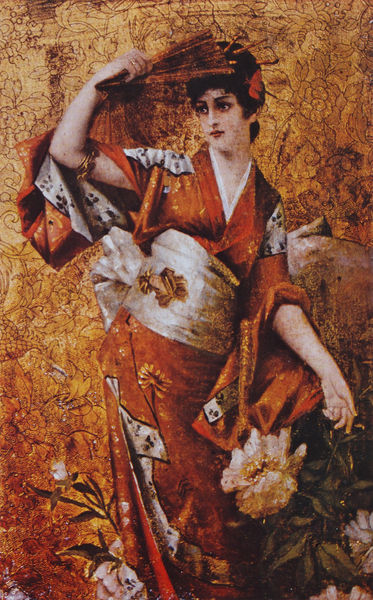
Titel: Japanerin
Künstler: Franz Schier
Standort: München
Institution: Privatbesitz
Schlagwörter: weiß, grün, ocker, blume, braun, frau, haar, orange, blick, blüten, gürtel, rot, beige, fächer, arme, falten, gesicht, gewand, gold, haare, pflanze, taille, japan, jugendstil, stilisiert, farbverlauf, v ausschnitt, kimono